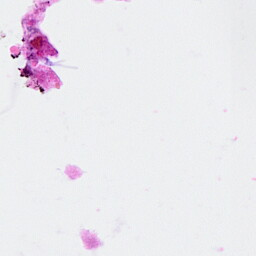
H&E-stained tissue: Breast